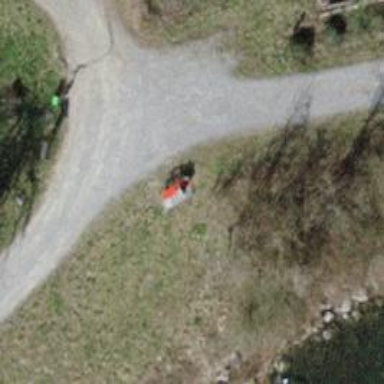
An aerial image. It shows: Red bench.